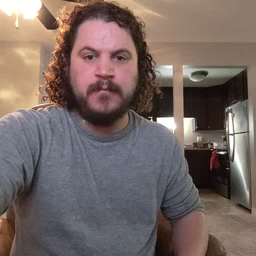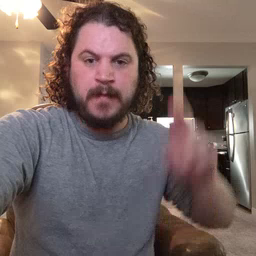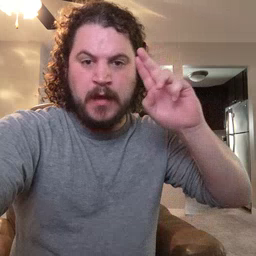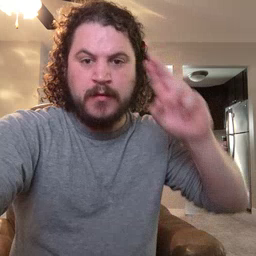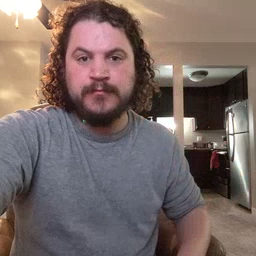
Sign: uncle